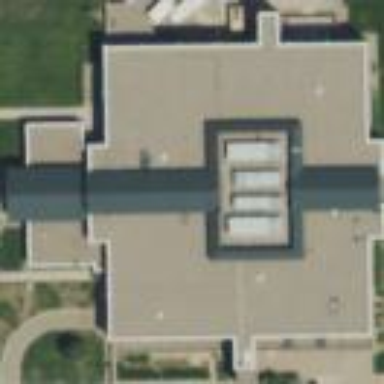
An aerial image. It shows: Clinic building providing healthcare services.